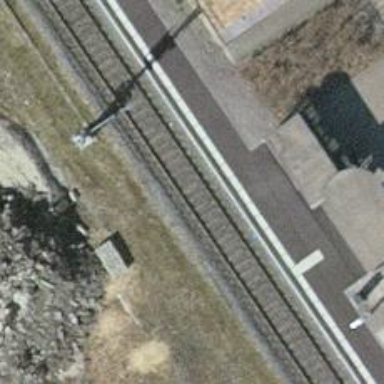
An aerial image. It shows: Public transport stop position along the railway.